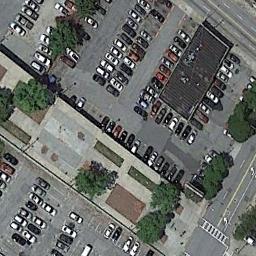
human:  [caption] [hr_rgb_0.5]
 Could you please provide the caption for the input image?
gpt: The parking lot has lots of neatly arranged cars and some buildings are also in the parking lot .

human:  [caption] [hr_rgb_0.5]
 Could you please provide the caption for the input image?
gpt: Seven rows of cars were parked in the parking lot .

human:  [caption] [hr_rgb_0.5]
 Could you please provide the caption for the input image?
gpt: The parking lot is full of cars next to some buildings and trees .

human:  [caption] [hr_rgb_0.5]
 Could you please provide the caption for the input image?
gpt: There are many different colored cars in the parking lot .

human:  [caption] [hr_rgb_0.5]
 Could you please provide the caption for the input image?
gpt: There are some green trees and a black building on the parking lot .